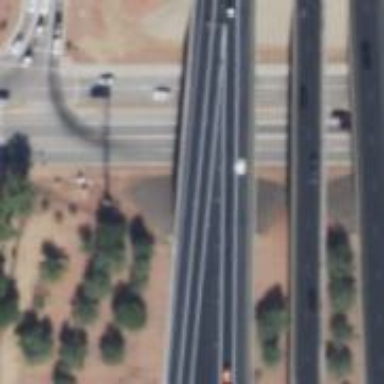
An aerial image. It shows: Motorway bridge with asphalt surface.